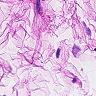
Metastatic tissue present: no